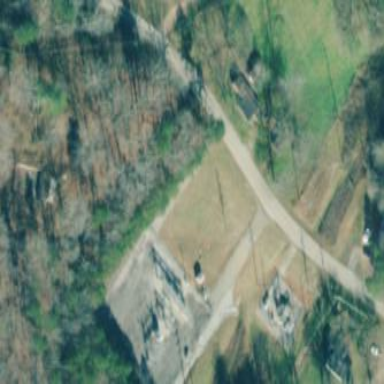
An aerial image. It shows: Distribution power substation secured by fence.